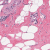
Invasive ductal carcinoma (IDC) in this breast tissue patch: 1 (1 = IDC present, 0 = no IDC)